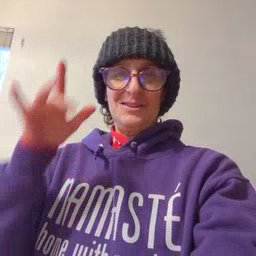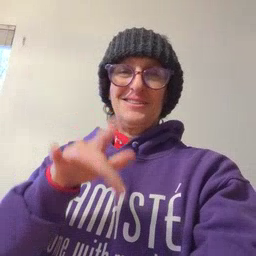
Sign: touch